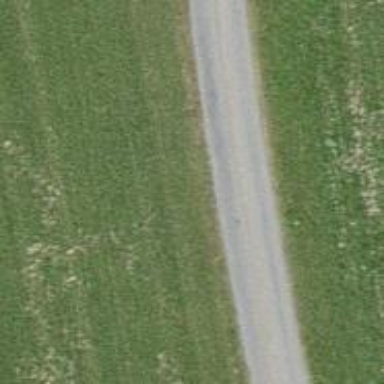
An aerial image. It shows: Paved track road with grade1 track type.